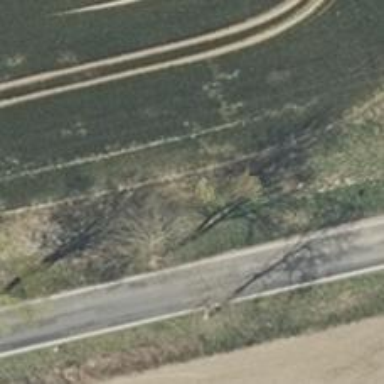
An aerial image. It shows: Deciduous tree with broadleaved leaves.